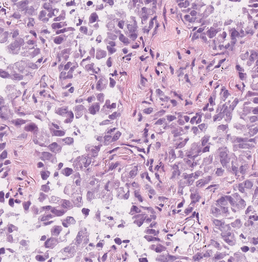
Tumor epithelial tissue: yes
Tumor-associated stroma tissue: yes
Normal tissue: no